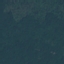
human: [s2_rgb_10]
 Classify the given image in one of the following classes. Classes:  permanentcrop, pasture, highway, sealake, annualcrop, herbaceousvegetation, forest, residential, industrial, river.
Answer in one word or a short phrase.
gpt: Forest